Question: Find the horizontal coordinate of the first time the ball hits the ground. The result is rounded down to the nearest integer
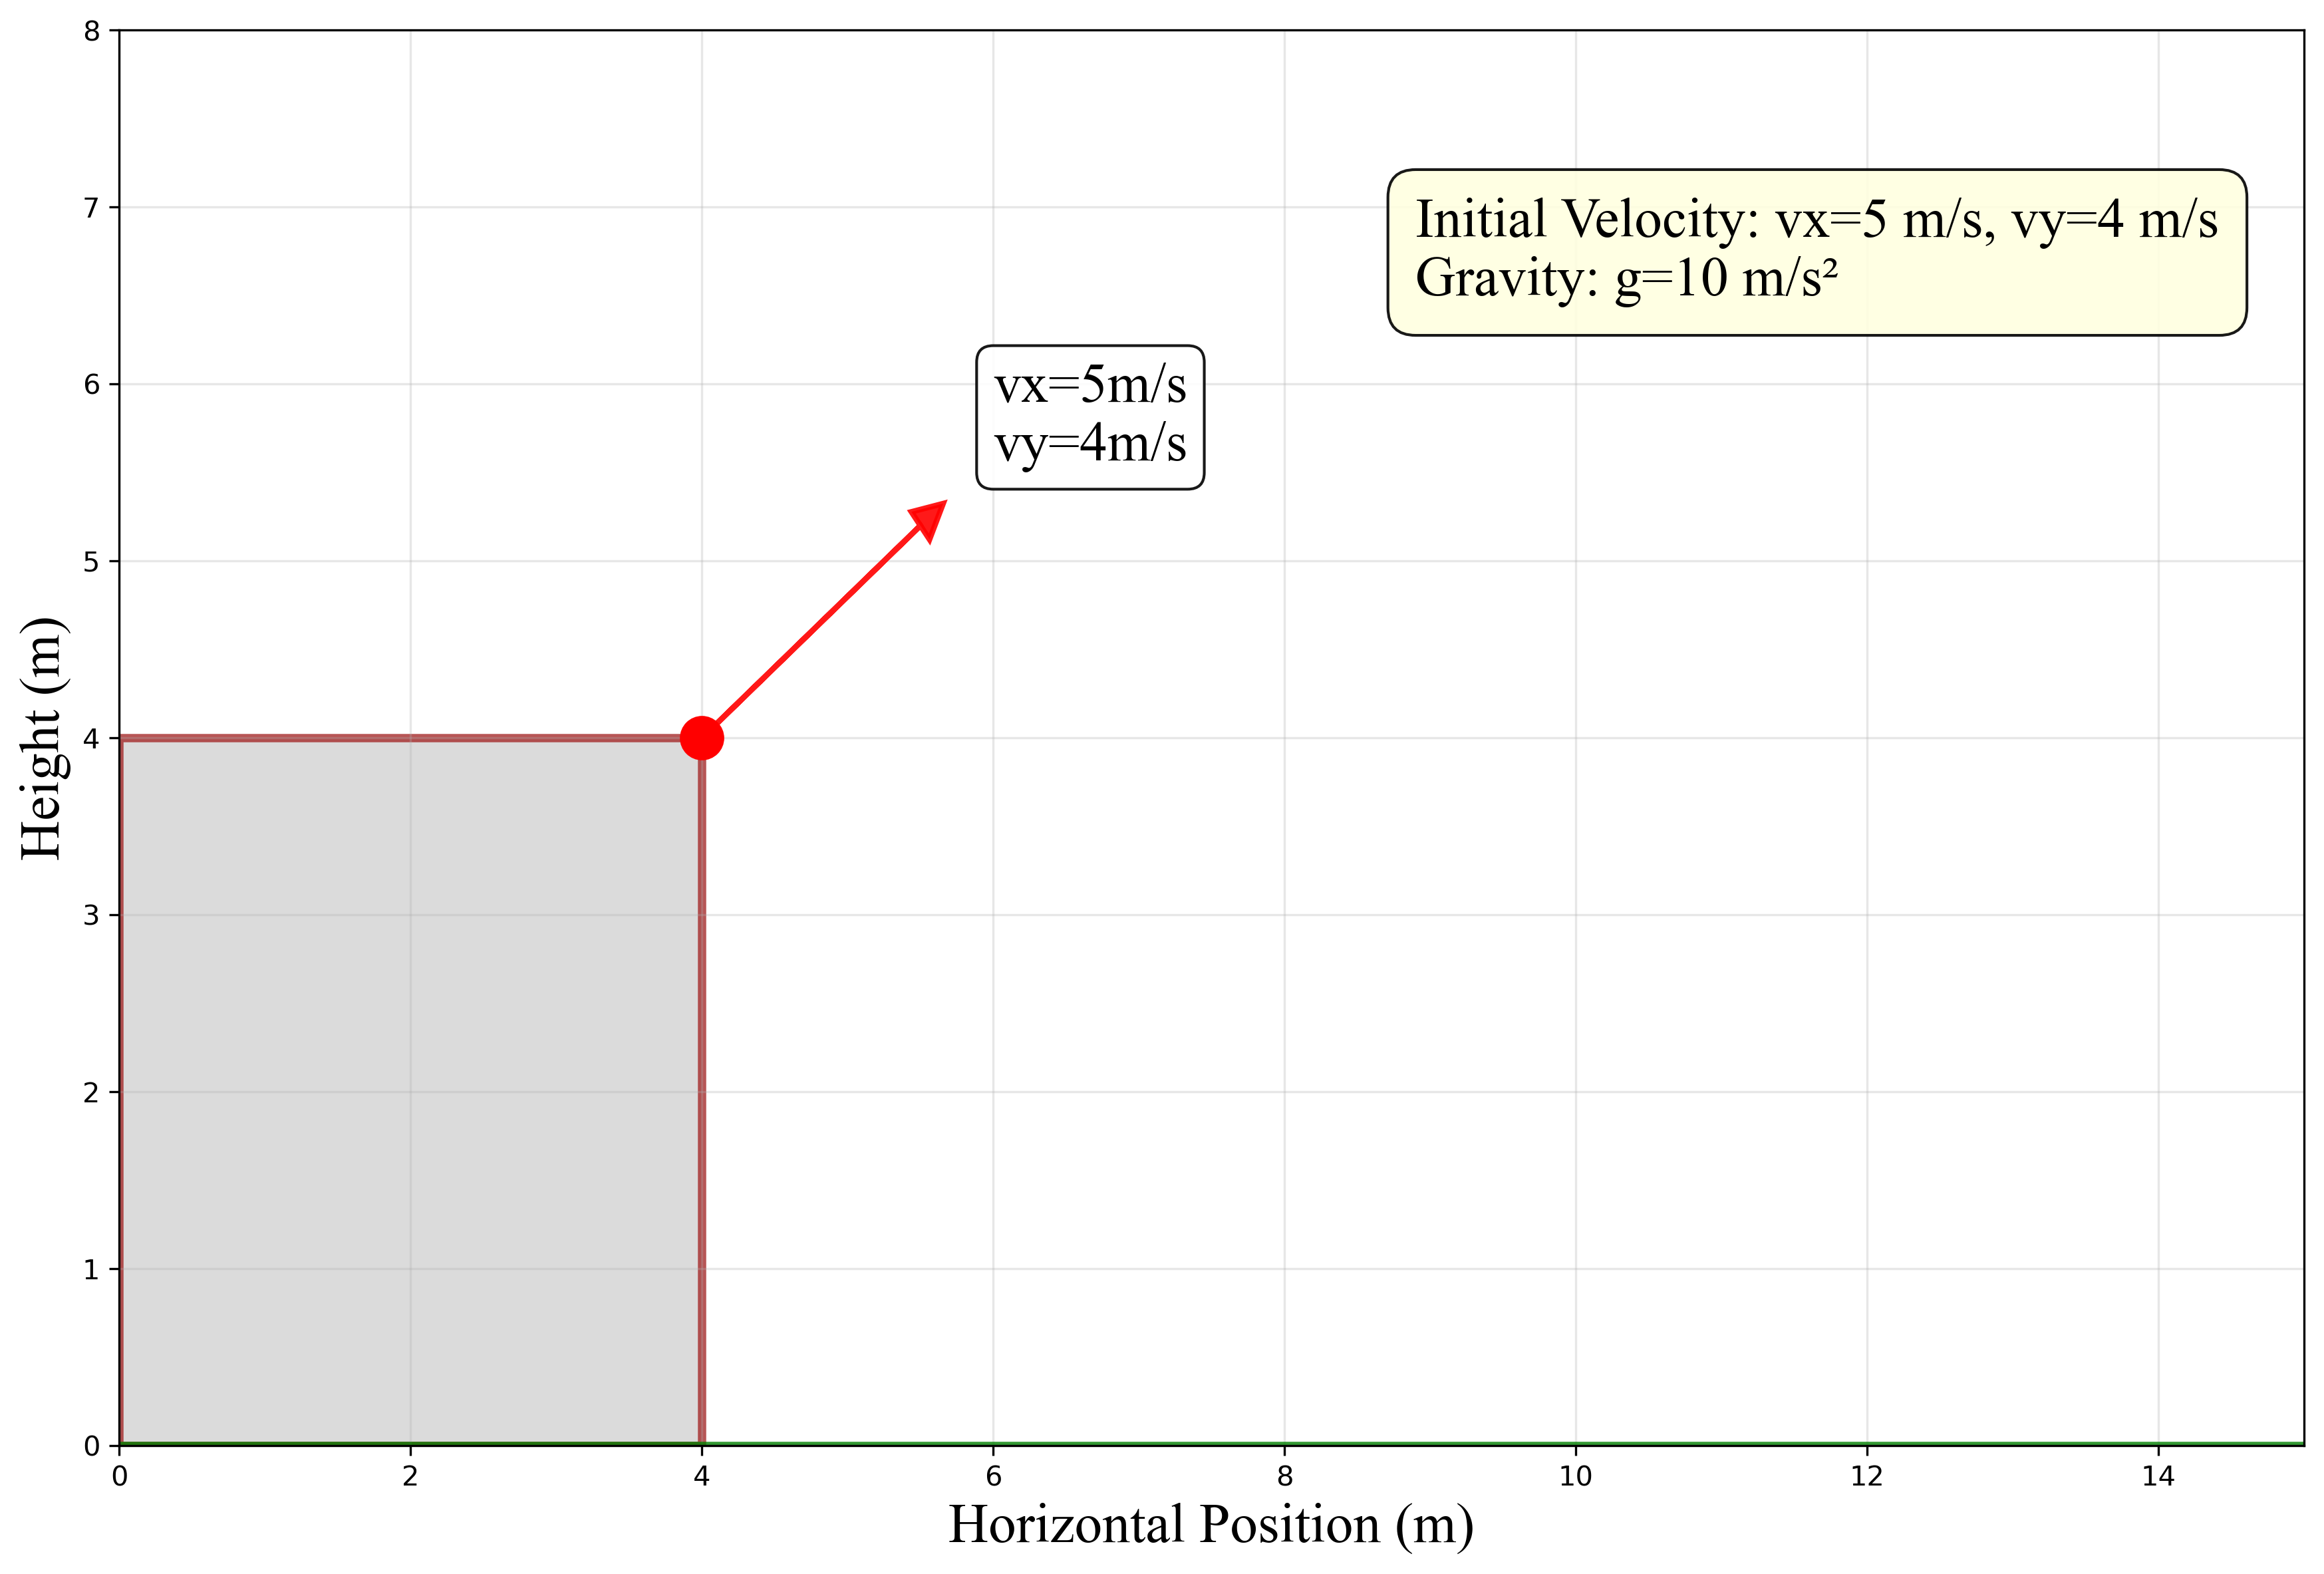
Answer: 10